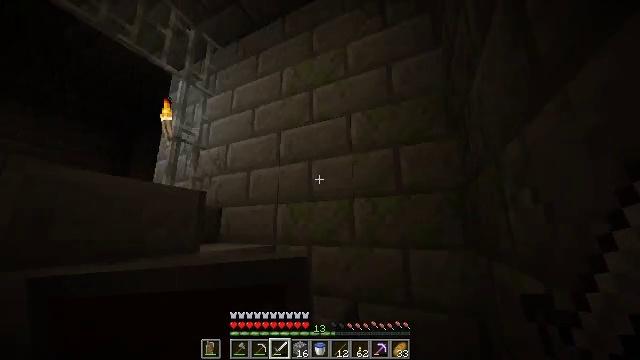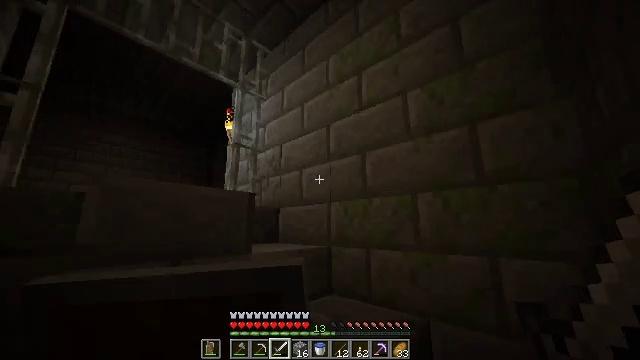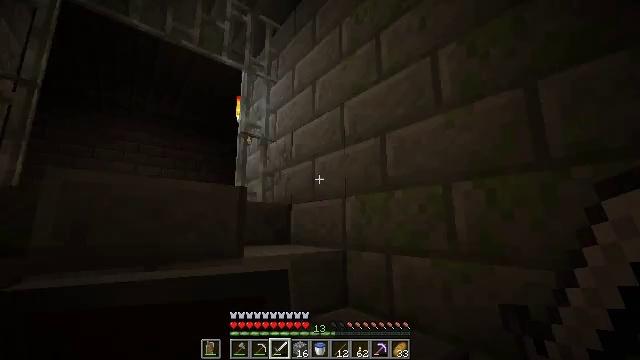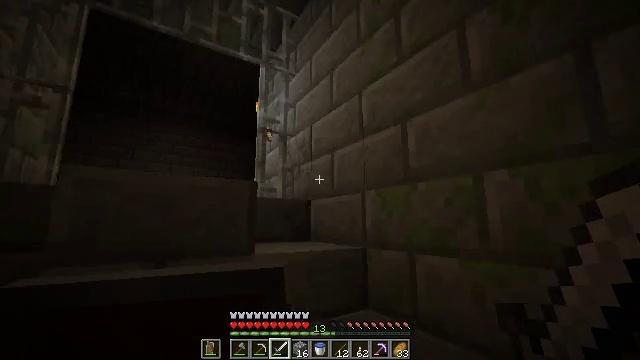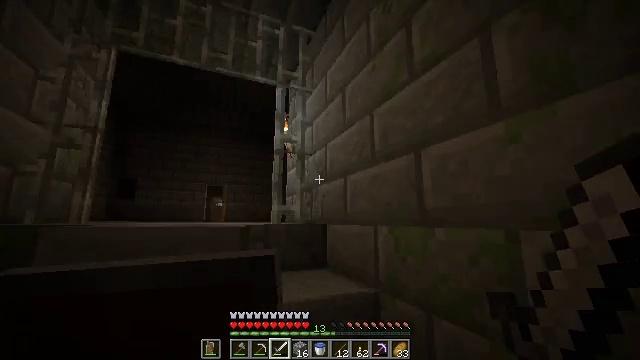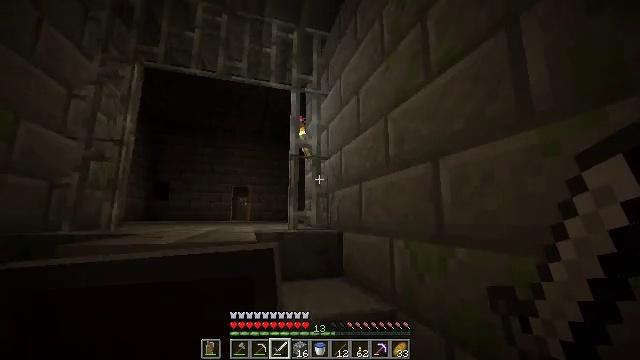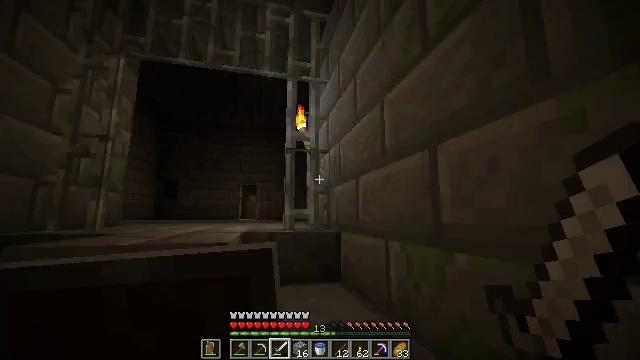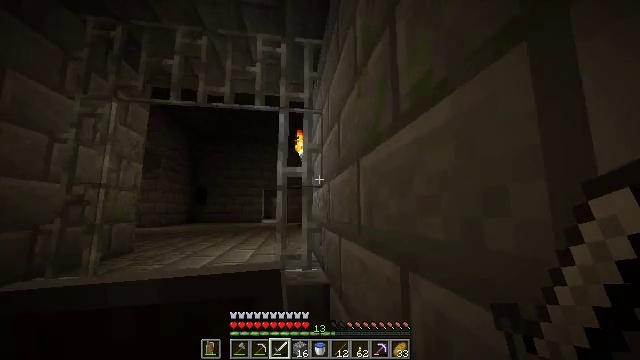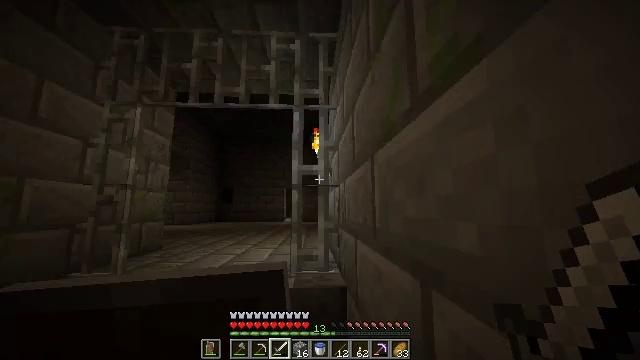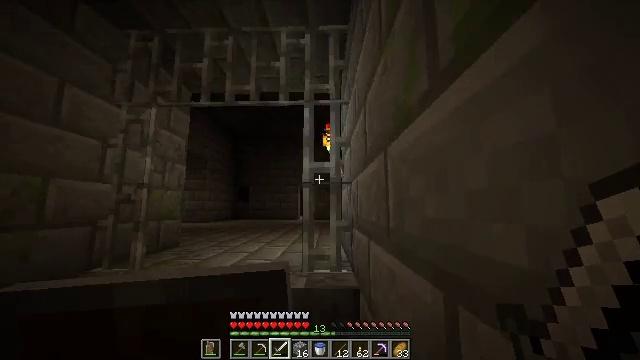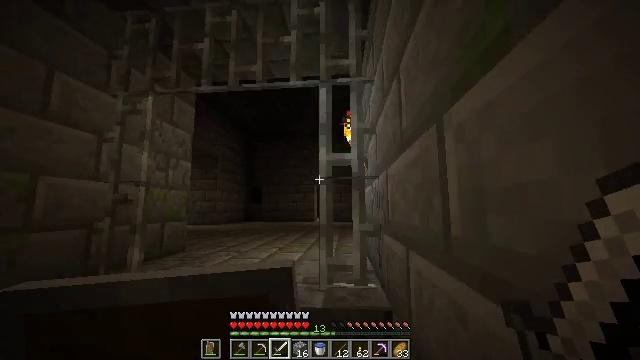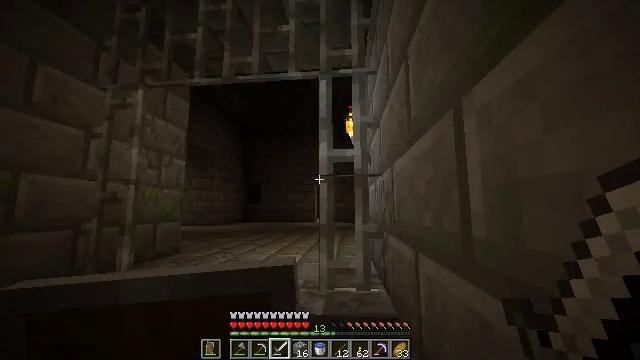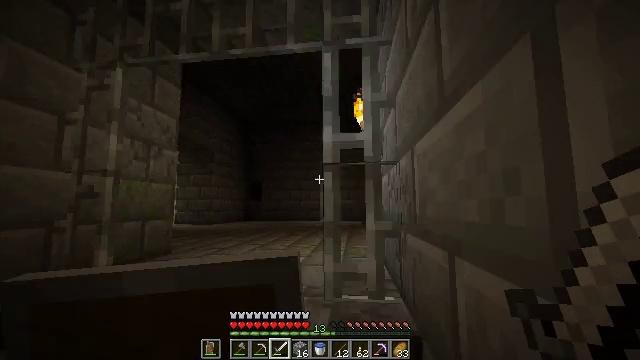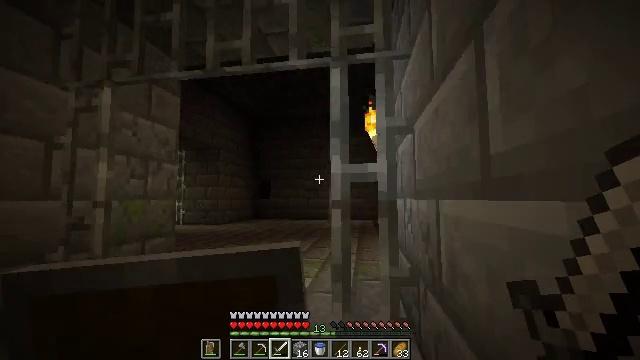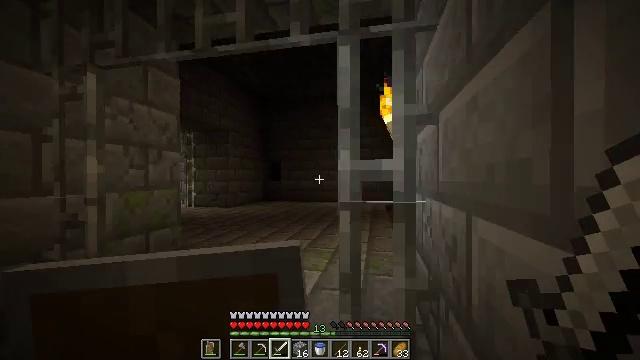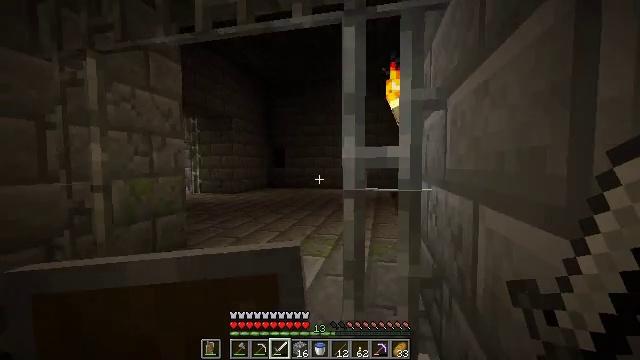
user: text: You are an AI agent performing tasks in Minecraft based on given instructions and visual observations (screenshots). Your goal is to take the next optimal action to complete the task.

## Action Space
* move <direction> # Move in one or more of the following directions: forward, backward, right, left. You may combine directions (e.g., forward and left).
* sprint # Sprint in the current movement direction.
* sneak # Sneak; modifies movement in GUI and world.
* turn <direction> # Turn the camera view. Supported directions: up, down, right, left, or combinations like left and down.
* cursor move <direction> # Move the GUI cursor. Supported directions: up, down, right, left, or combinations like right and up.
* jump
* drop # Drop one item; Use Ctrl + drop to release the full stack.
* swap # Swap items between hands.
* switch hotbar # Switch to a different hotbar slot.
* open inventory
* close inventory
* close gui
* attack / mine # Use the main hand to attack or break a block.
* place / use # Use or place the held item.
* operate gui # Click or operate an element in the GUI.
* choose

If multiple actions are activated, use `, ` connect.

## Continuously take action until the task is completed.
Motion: motion action
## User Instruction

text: Remove stone bricks from the inventory.
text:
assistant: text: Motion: move forward and move right, sprint, turn left
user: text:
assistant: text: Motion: move forward and move right, sprint, turn left and down
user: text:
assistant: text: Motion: move forward and move right, sprint, turn left
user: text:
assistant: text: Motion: move forward and move right, sprint, turn left
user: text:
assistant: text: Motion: move forward and move right, sprint, turn left
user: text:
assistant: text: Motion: move forward and move right, sprint, turn left
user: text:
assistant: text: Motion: move forward and move right, sprint, turn left
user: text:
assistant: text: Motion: move forward and move right, sprint, turn left
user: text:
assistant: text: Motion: move forward and move right, sprint, turn left
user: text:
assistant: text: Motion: move forward and move right, sprint, turn left
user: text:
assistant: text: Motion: move forward and move right, sprint
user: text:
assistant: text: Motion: move forward and move right, sprint, turn left
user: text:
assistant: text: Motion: move forward and move right, sprint, turn left and down
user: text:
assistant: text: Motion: move forward and move right, sprint, turn left and down
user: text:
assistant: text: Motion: move forward and move right, sprint, turn left and down
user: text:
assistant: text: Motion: move forward and move right, turn down
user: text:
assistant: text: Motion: move forward and move left, turn down
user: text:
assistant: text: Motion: move forward and move left, turn down
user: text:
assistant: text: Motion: move forward and move left, turn down
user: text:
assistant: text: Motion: move forward and move left, turn right and down
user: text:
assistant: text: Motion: move forward and move left, turn right and down
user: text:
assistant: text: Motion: move forward and move left, turn right and down
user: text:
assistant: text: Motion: move forward and move left, turn right
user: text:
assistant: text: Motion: move forward and move left, turn right
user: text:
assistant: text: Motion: move forward and move left
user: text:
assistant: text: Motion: move forward
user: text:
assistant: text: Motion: move forward
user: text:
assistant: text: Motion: move forward
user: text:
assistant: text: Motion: move forward
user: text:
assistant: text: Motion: move forward, turn left